Question: I am looking for a way to extend user interface in Outlook 2010 with a help of HTML or somthing like on HTML IFRAME as on the following picture.
I want to know if it is possible or I must create the whole interface by means of Fluent UI as said in <URL>

:
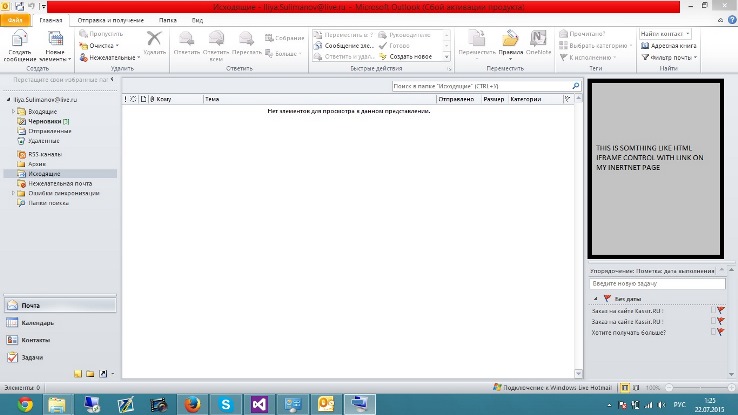
Answer: You would need to create an Outlook Task Pane - see <URL> for more details.